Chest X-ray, PA view. Patient: 56 years old, sex M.
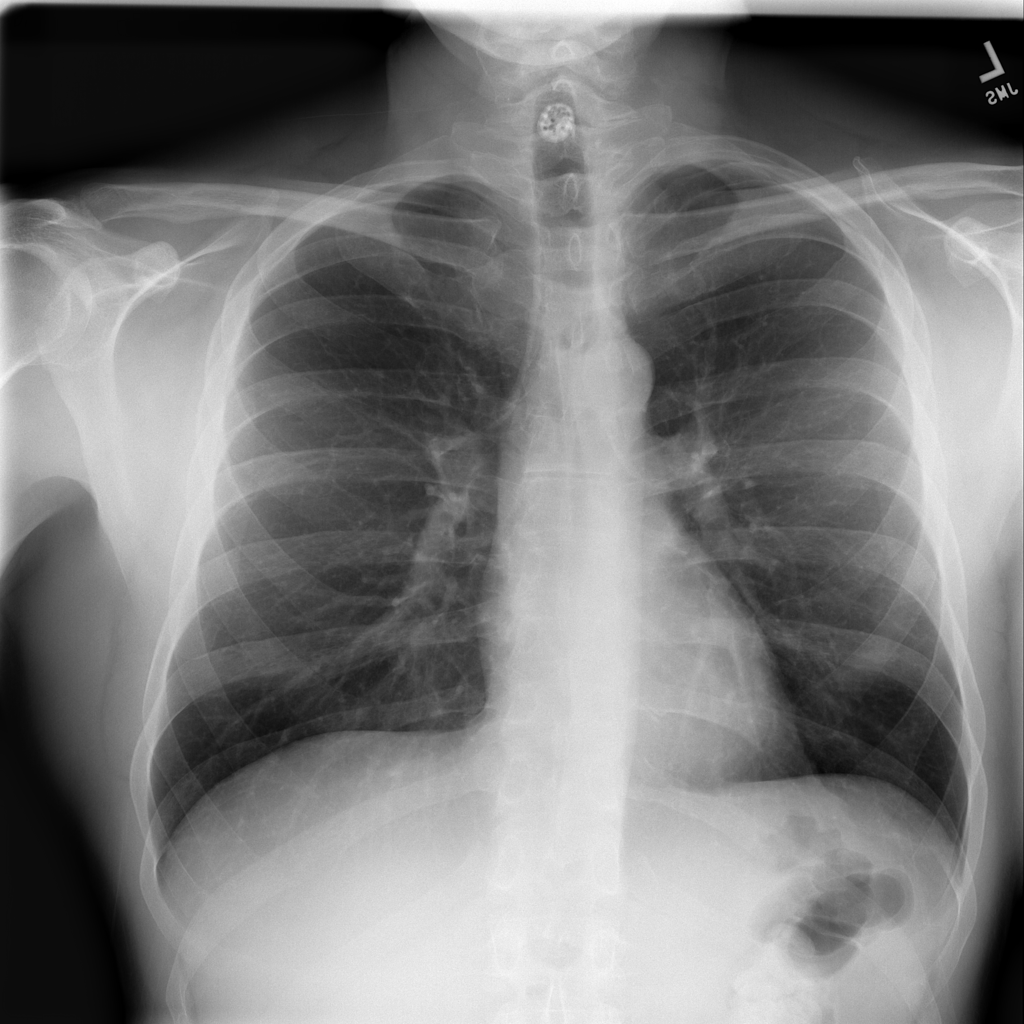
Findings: No Finding